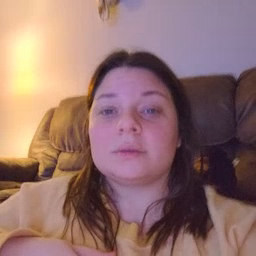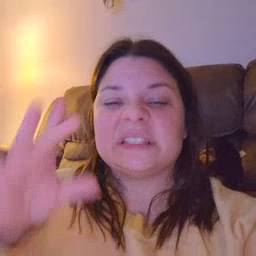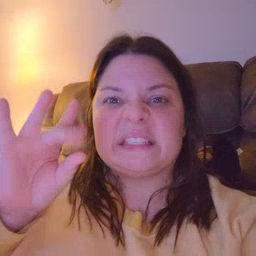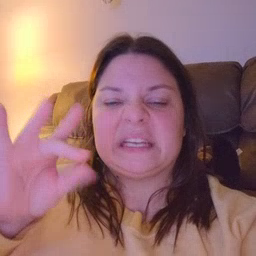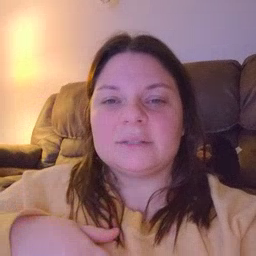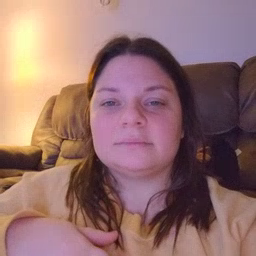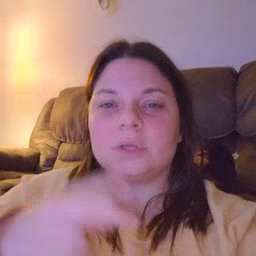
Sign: sticky